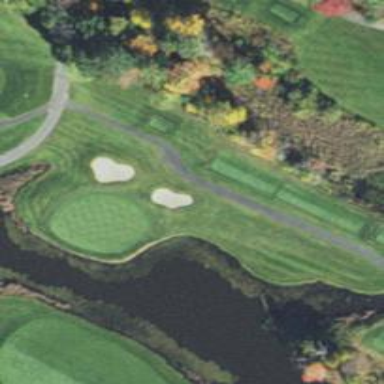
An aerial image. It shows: Path used for both walking and golf.